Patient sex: M
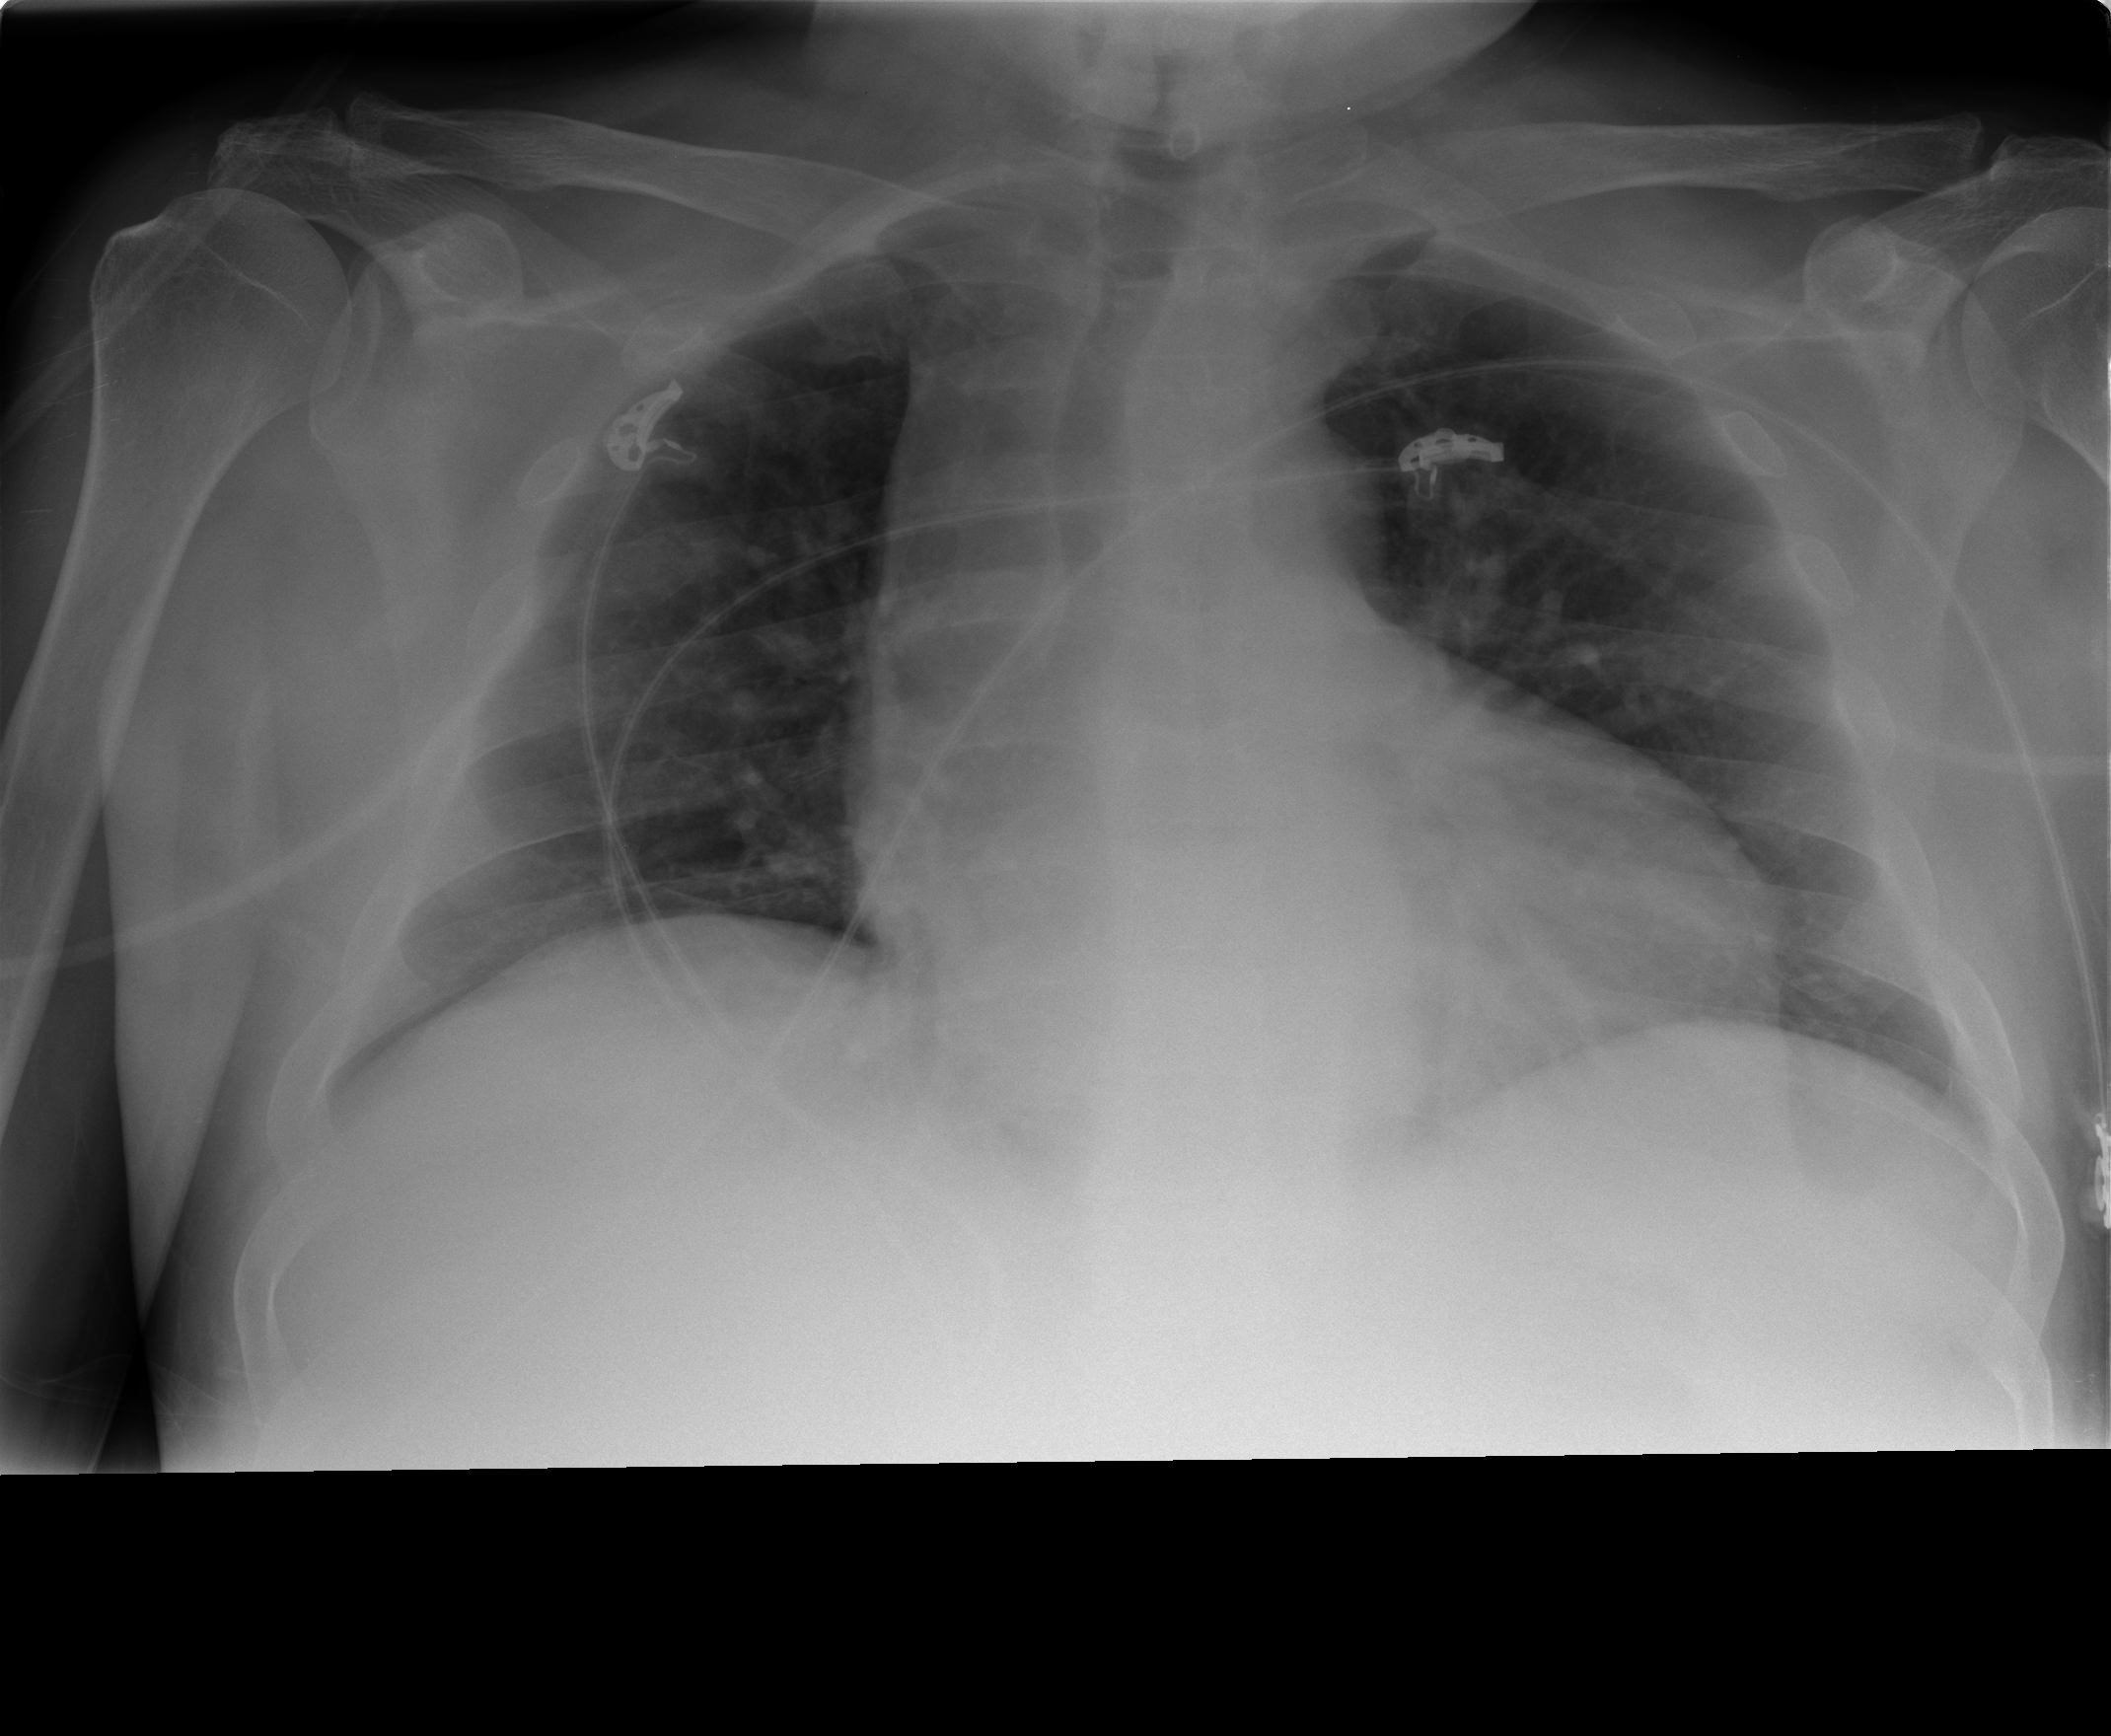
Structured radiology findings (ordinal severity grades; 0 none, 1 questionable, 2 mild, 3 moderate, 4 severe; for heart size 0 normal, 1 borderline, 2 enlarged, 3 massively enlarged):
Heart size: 2
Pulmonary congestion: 2
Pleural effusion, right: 0
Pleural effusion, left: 0
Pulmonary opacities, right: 0
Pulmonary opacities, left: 0
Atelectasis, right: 0
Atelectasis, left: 0